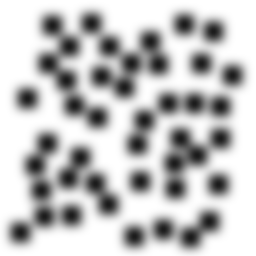
Squares: 44
Triangles: 0
Stars: 0
Total shapes: 44